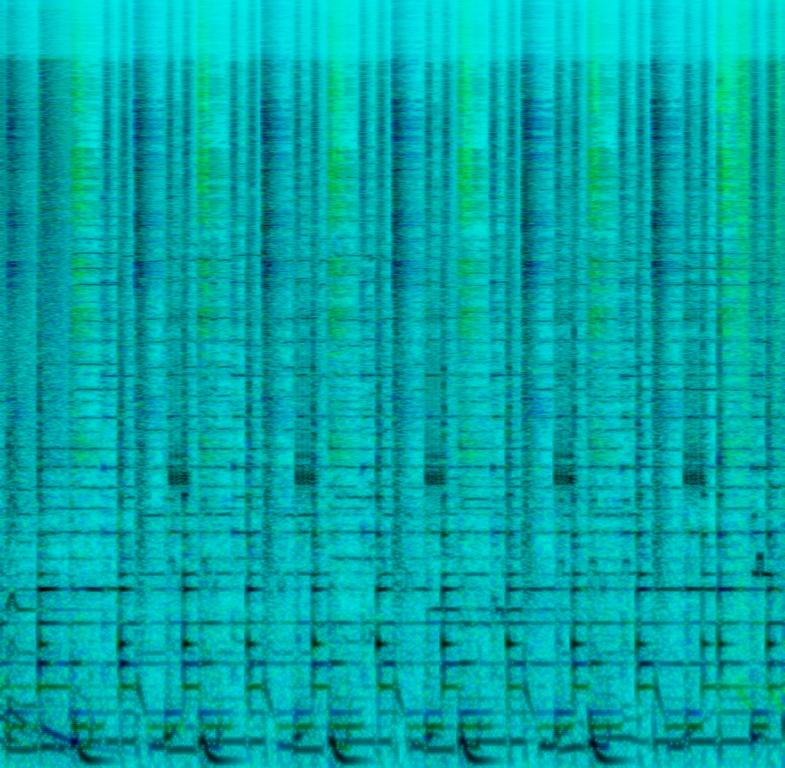
The song is an instrumental. The tempo is medium with a techno drumming rhythm, various string instruments playing melodies, flute playing, Indian dhol percussion and a tambourine playing percussively. The song is romantic and has Indian classical music influences. The song has poor audio quality.